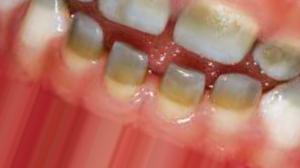
Condition: Tooth Discoloration